Field crop: tomato
Growth stage: 1
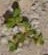
Species: portulaca